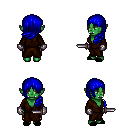
a pixel art fantasy rpg character, female body template, orc, green skin, brown robe, gold greaves, blue left-swept hairstyle, metal gloves, black slippers, dagger, four views (front, back, left, right), 2x2 character sprite sheet, small pixel art, hard edges, no anti-aliasing